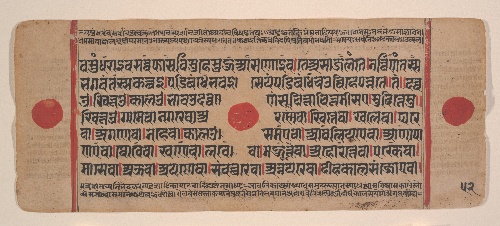
Date: 15th century
Object type: Folio
Classification: Paintings
Medium: Ink, opaque watercolor, and gold on paper
Culture: India (Gujarat)
Dimensions: 4 3/8 x 10 5/8 in. (11.1 x 27 cm)
Department: Asian Art
Credit line: Rogers Fund, 1955
Accession year: 1955
Repository: Metropolitan Museum of Art, New York, NY